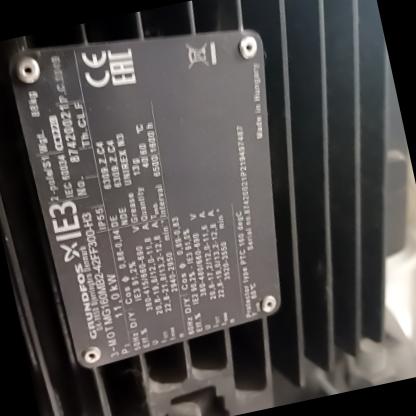
Klasa: tabliczka-znamionowa